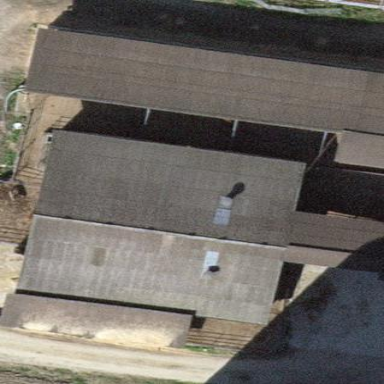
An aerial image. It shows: View of roof of building.